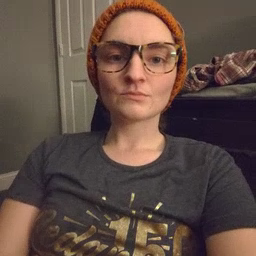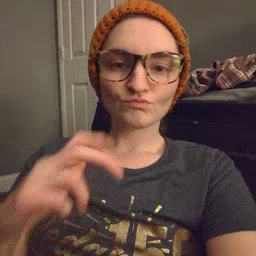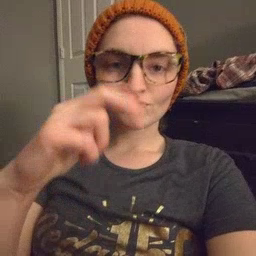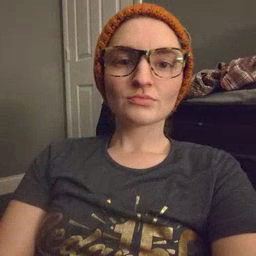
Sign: stairs